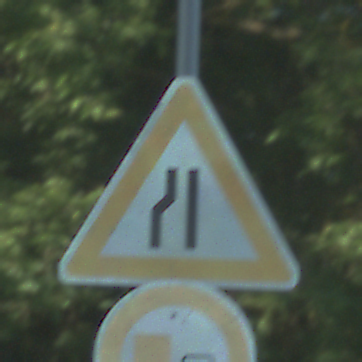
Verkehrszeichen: EinseitigVerengteFahrbahnLinks
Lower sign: UeberholverbotKraftfahrzeuge
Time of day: MorningAfternoon
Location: Outdoor (Nature)
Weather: Clear
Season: NotSpecified
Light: Natural